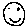
Label: smiley face